Question: I want to create a dropdown navigation. I drew this sketch:

I already tried a spinner, but I don't want that combobox, only that list, which shows on the button click.
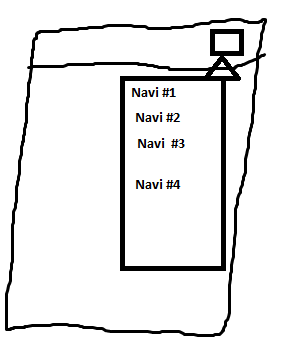
Answer: I am assuming you are working on an API below 11. The Dropdown spinner is available from API Level 11 with the Actionbar. you could use Actionbar sherlock. Download the Demos( as source from Github or as an app from the play store). The actionbarsherlock implements dropdownspinners. It should look like this:

You can get the Library from:
<URL>